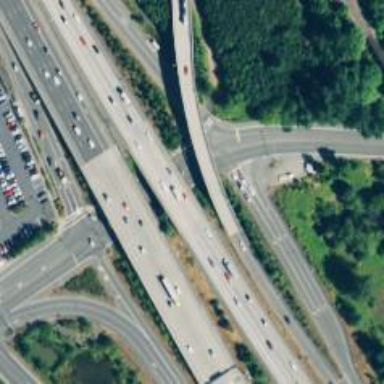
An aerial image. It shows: Motorway link bridge.